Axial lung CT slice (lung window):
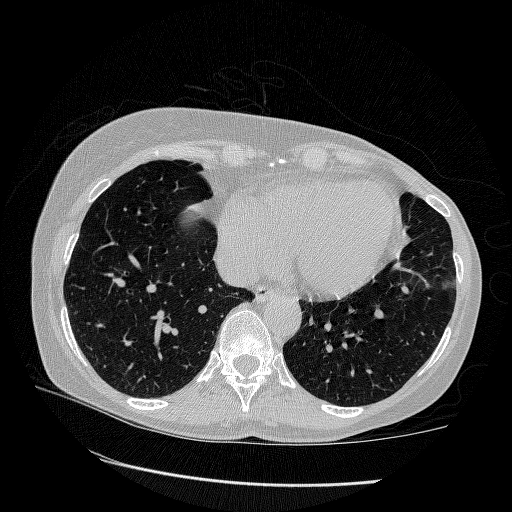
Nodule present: no